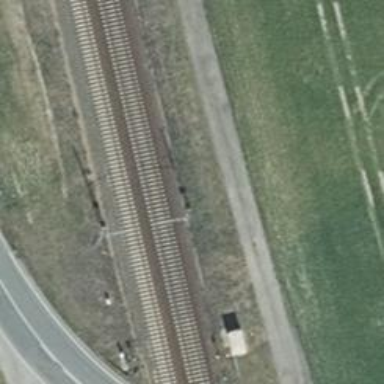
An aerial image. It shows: Railway milestone with catenary mast.